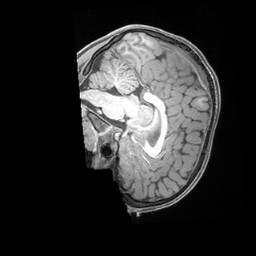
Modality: T1w
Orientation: sagittal
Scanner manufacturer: siemens
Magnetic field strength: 3 T
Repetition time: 2.4 s
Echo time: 0.00224 s